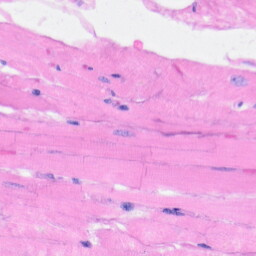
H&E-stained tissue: Heart